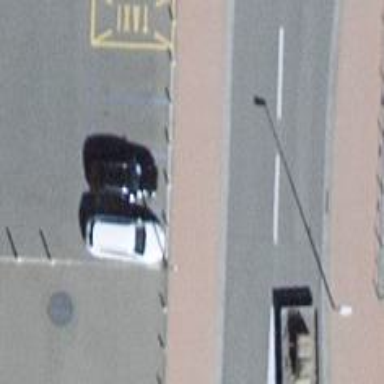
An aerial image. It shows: Bollard barrier.